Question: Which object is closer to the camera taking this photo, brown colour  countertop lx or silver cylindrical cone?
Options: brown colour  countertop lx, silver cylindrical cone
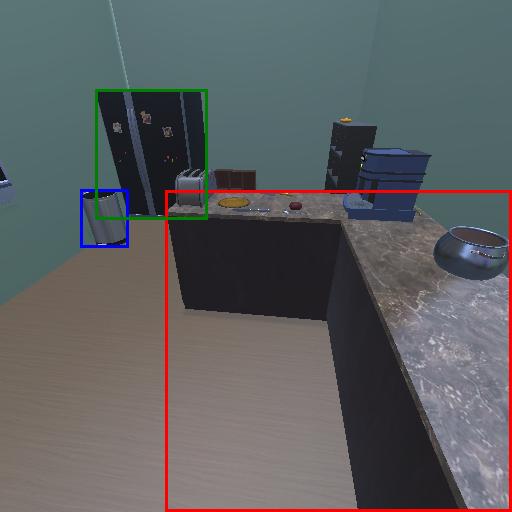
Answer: brown colour  countertop lx